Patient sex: M
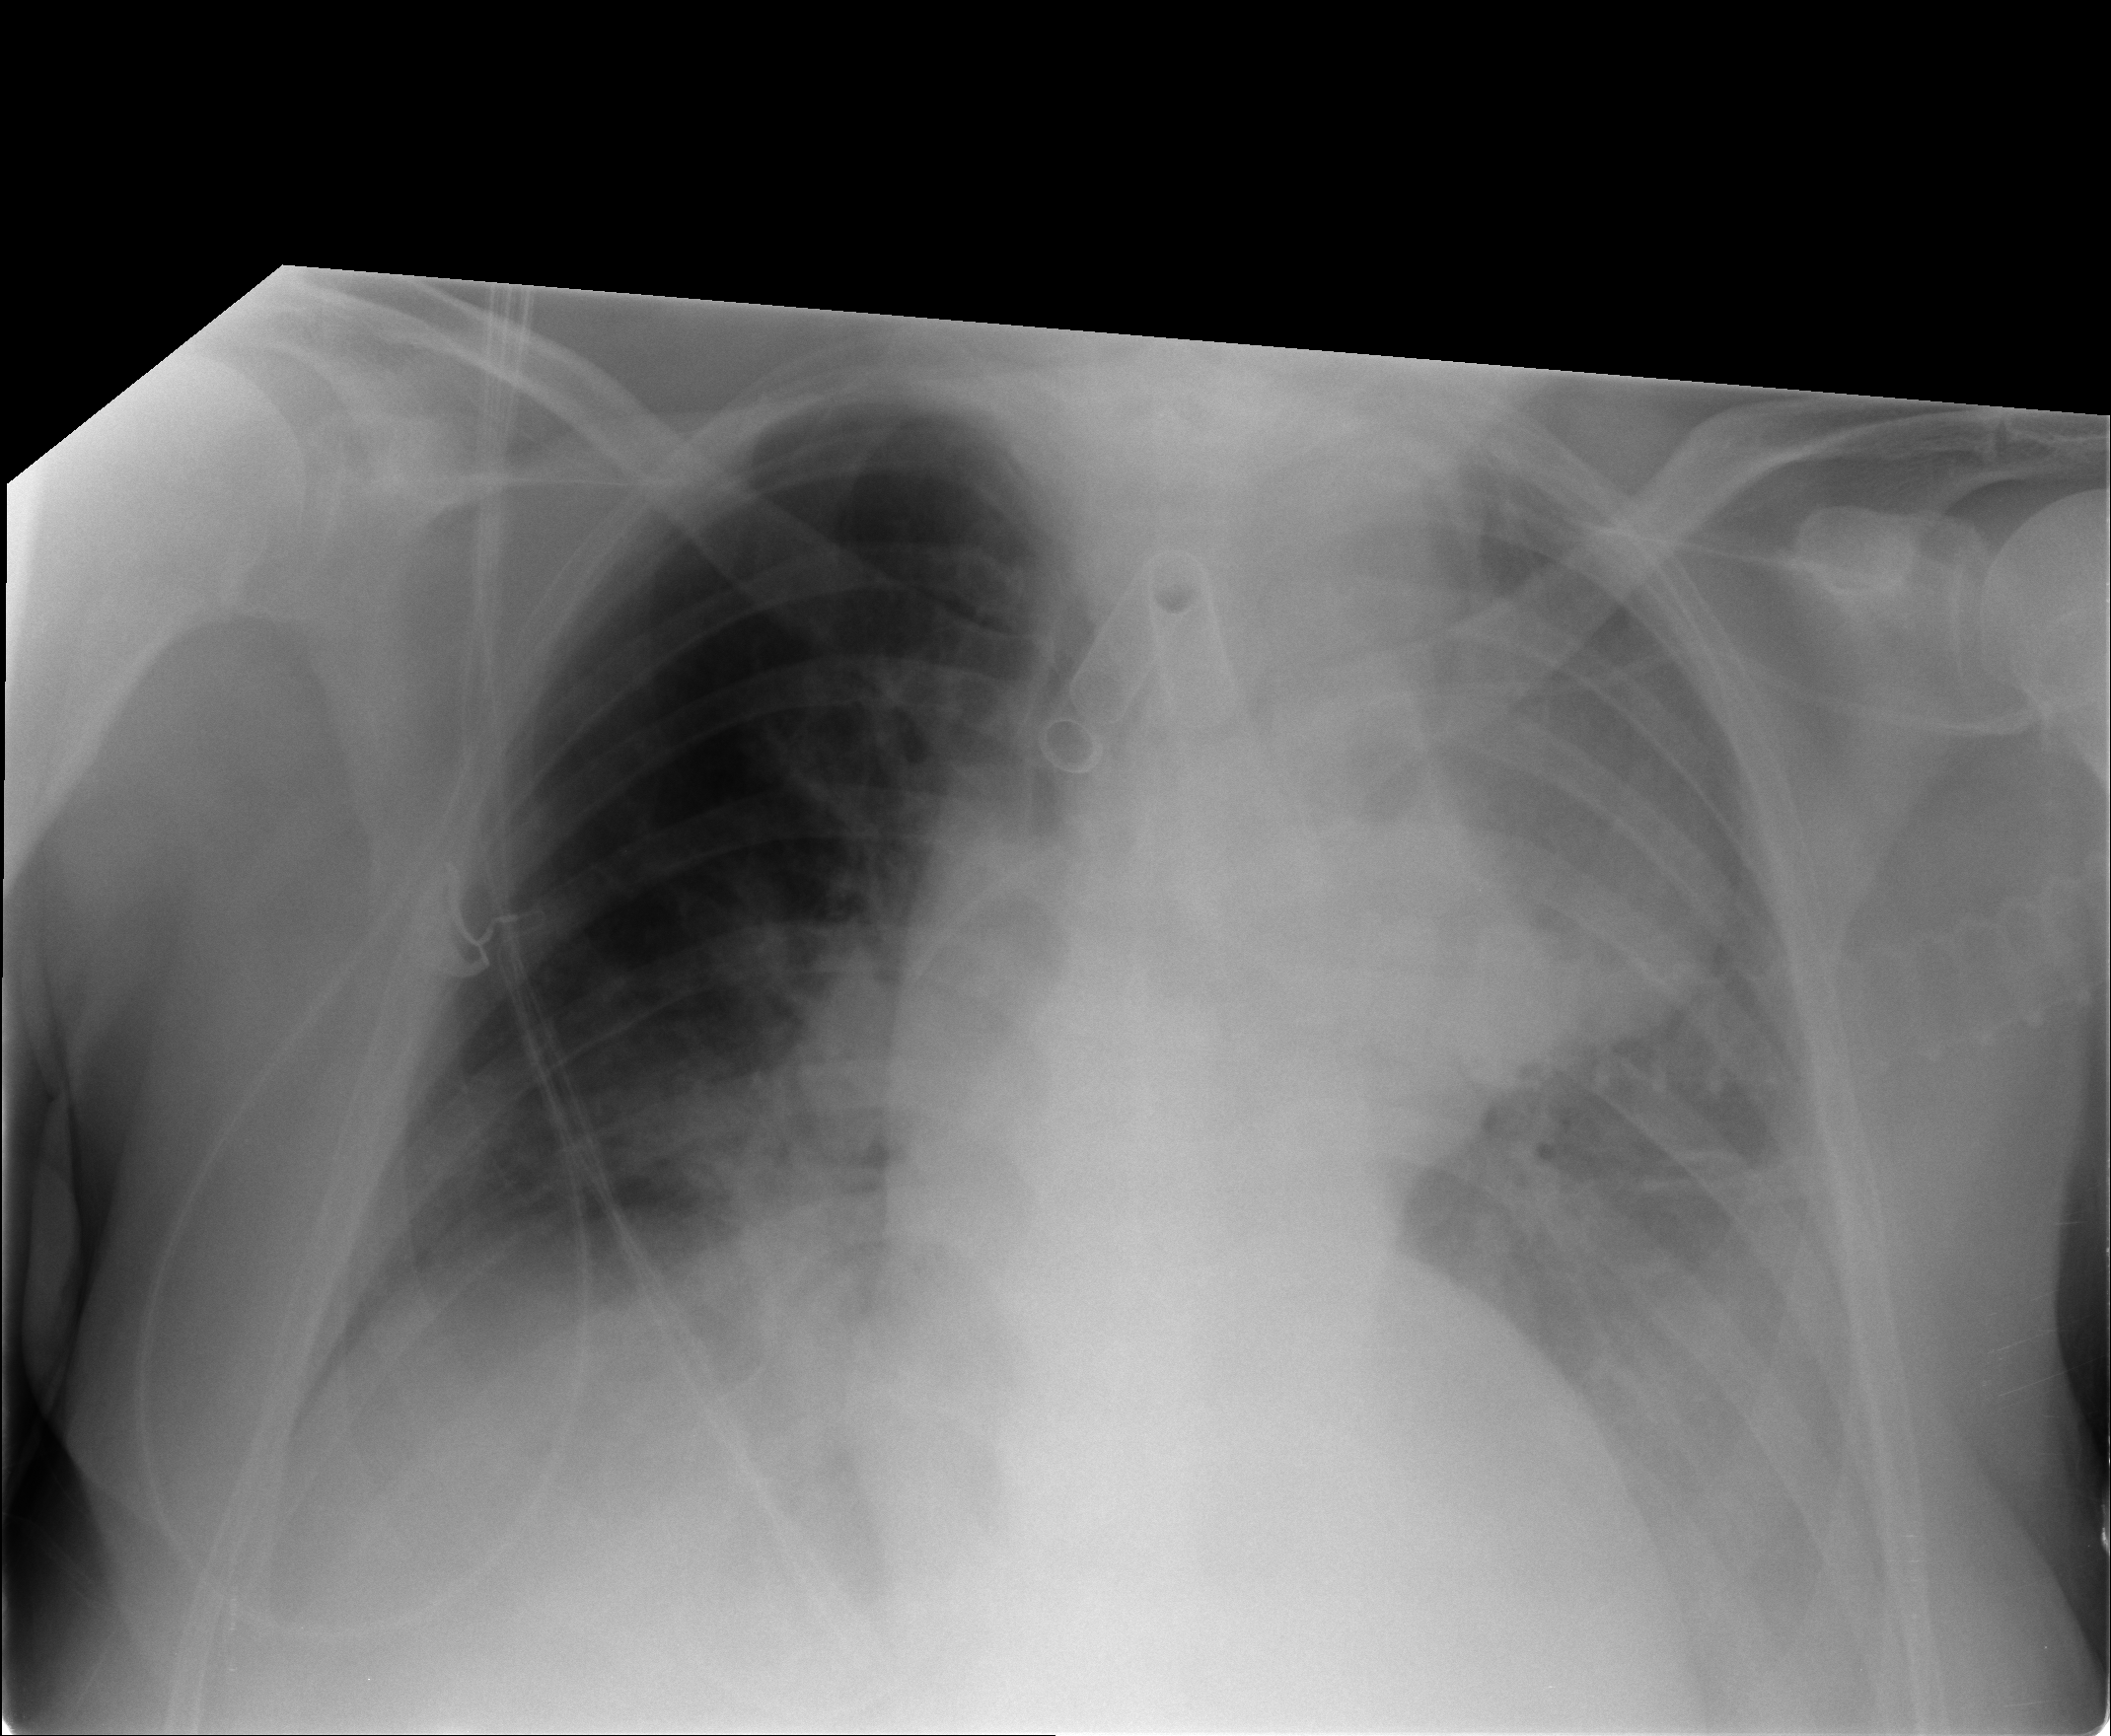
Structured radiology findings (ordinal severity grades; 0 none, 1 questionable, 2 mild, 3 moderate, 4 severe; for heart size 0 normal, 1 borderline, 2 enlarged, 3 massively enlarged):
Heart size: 0
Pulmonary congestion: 2
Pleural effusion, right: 2
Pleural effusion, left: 3
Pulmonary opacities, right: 0
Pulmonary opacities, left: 0
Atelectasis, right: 2
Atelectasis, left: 3